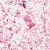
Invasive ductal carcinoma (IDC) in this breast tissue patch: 0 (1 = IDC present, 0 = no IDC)